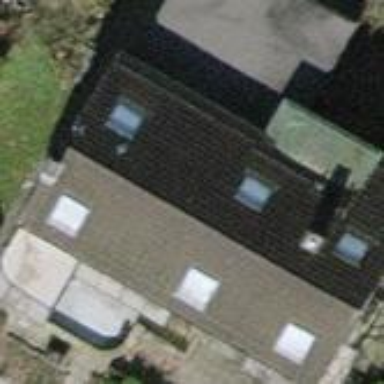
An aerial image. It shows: Garage building.